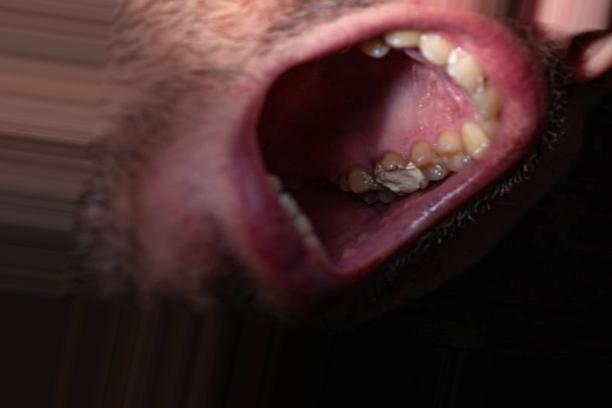
Condition: Caries